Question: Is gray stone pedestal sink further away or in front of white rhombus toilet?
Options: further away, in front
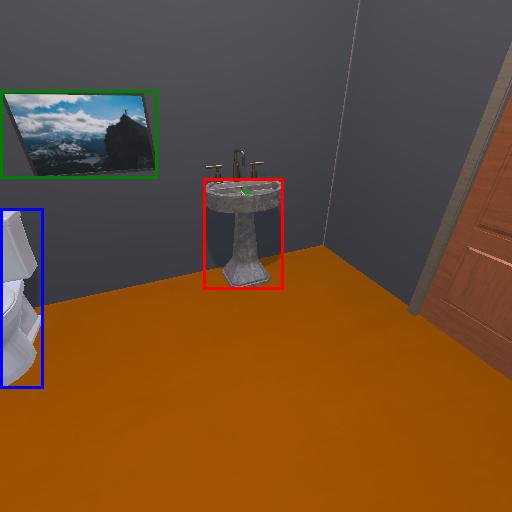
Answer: further away